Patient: sex F, age 69
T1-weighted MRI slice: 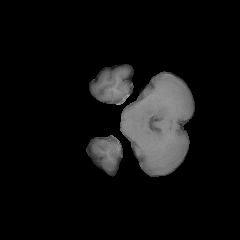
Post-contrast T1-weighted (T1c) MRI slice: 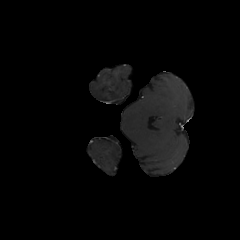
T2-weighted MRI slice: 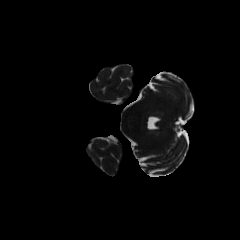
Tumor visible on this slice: no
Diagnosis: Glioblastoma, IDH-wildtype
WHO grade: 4